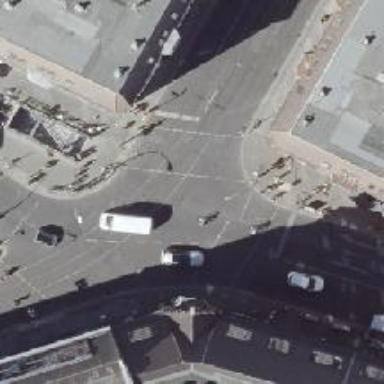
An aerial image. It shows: Road crossing with traffic signals.